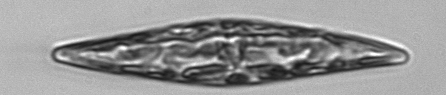
Label: Pleurosigma